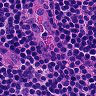
Metastatic tissue present: no